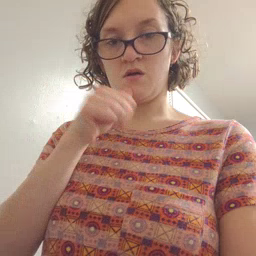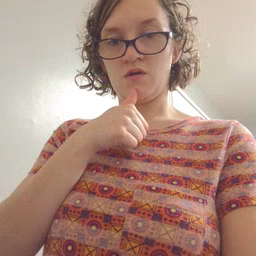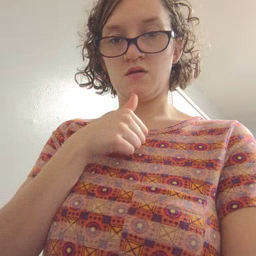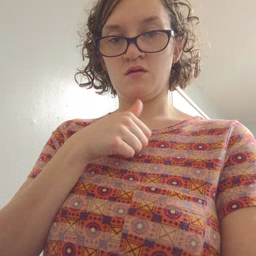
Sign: owie